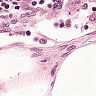
Metastatic tissue present: no